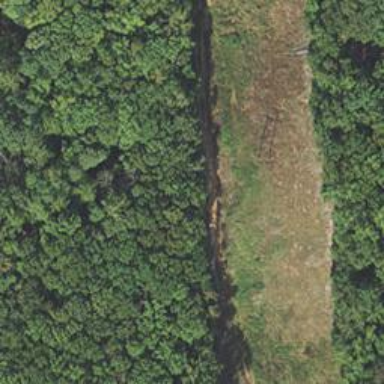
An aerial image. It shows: Path.